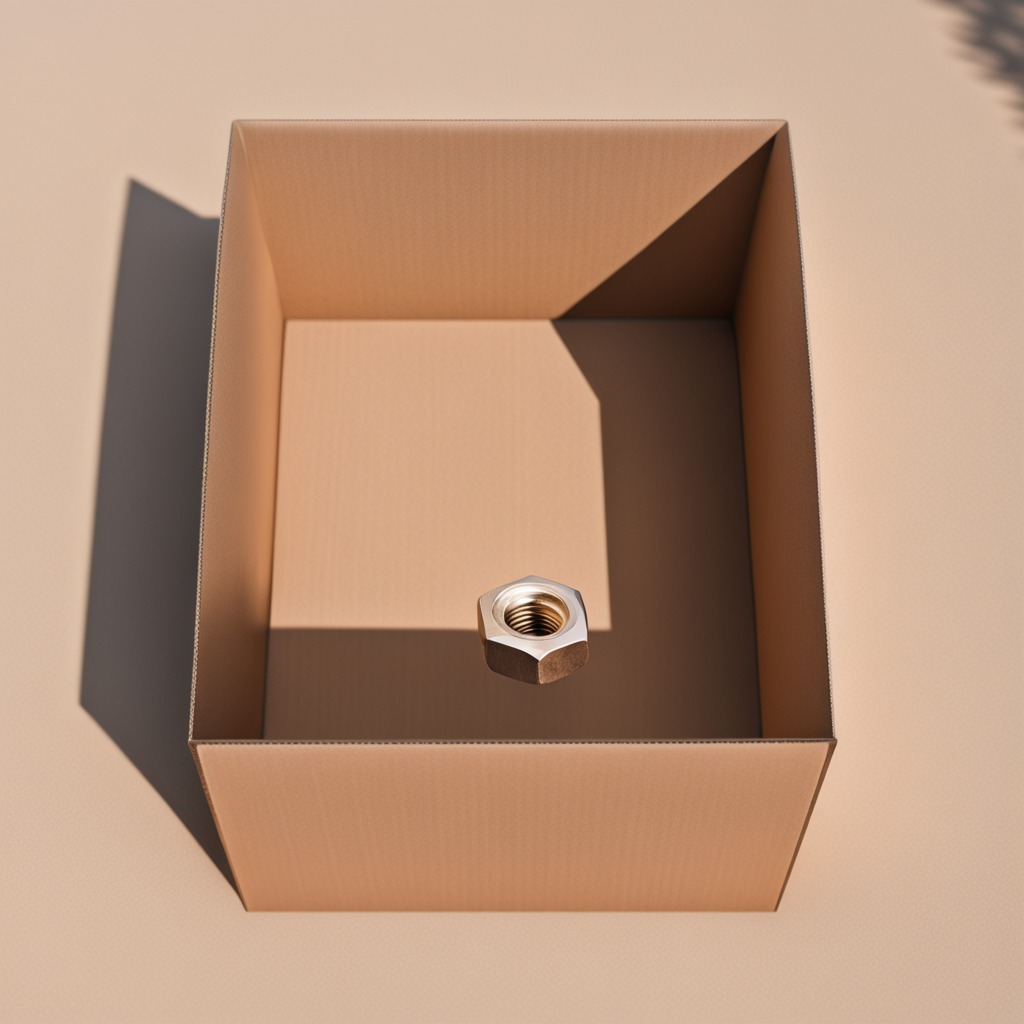
A metal nut is lying on a clean dry cardboard box surface in an outdoor workshop during daytime bright natural light soft shadows slightly creased but